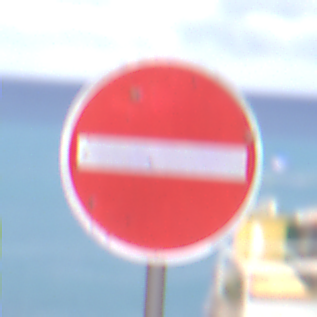
Verkehrszeichen: VerbotDerEinfahrt
Umgebung: Outdoor, Urban
Tageszeit: Midday
Wetter: Overcast
Licht: Natural
Jahreszeit: NotSpecified
Kontrast: LowContrast